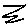
Label: zigzag